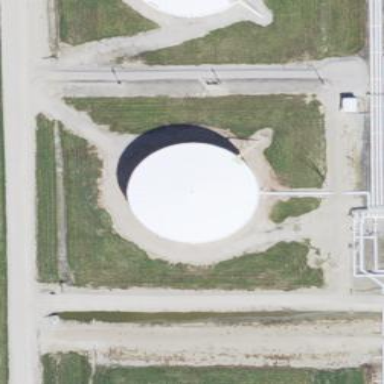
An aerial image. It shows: Storage tank which is man-made.